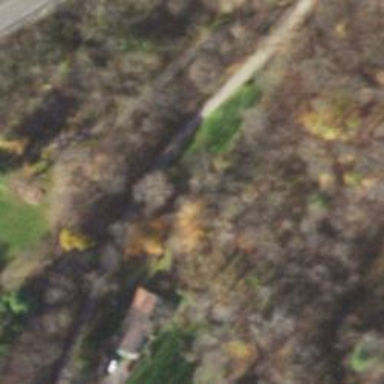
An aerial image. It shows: Residential road.